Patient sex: F
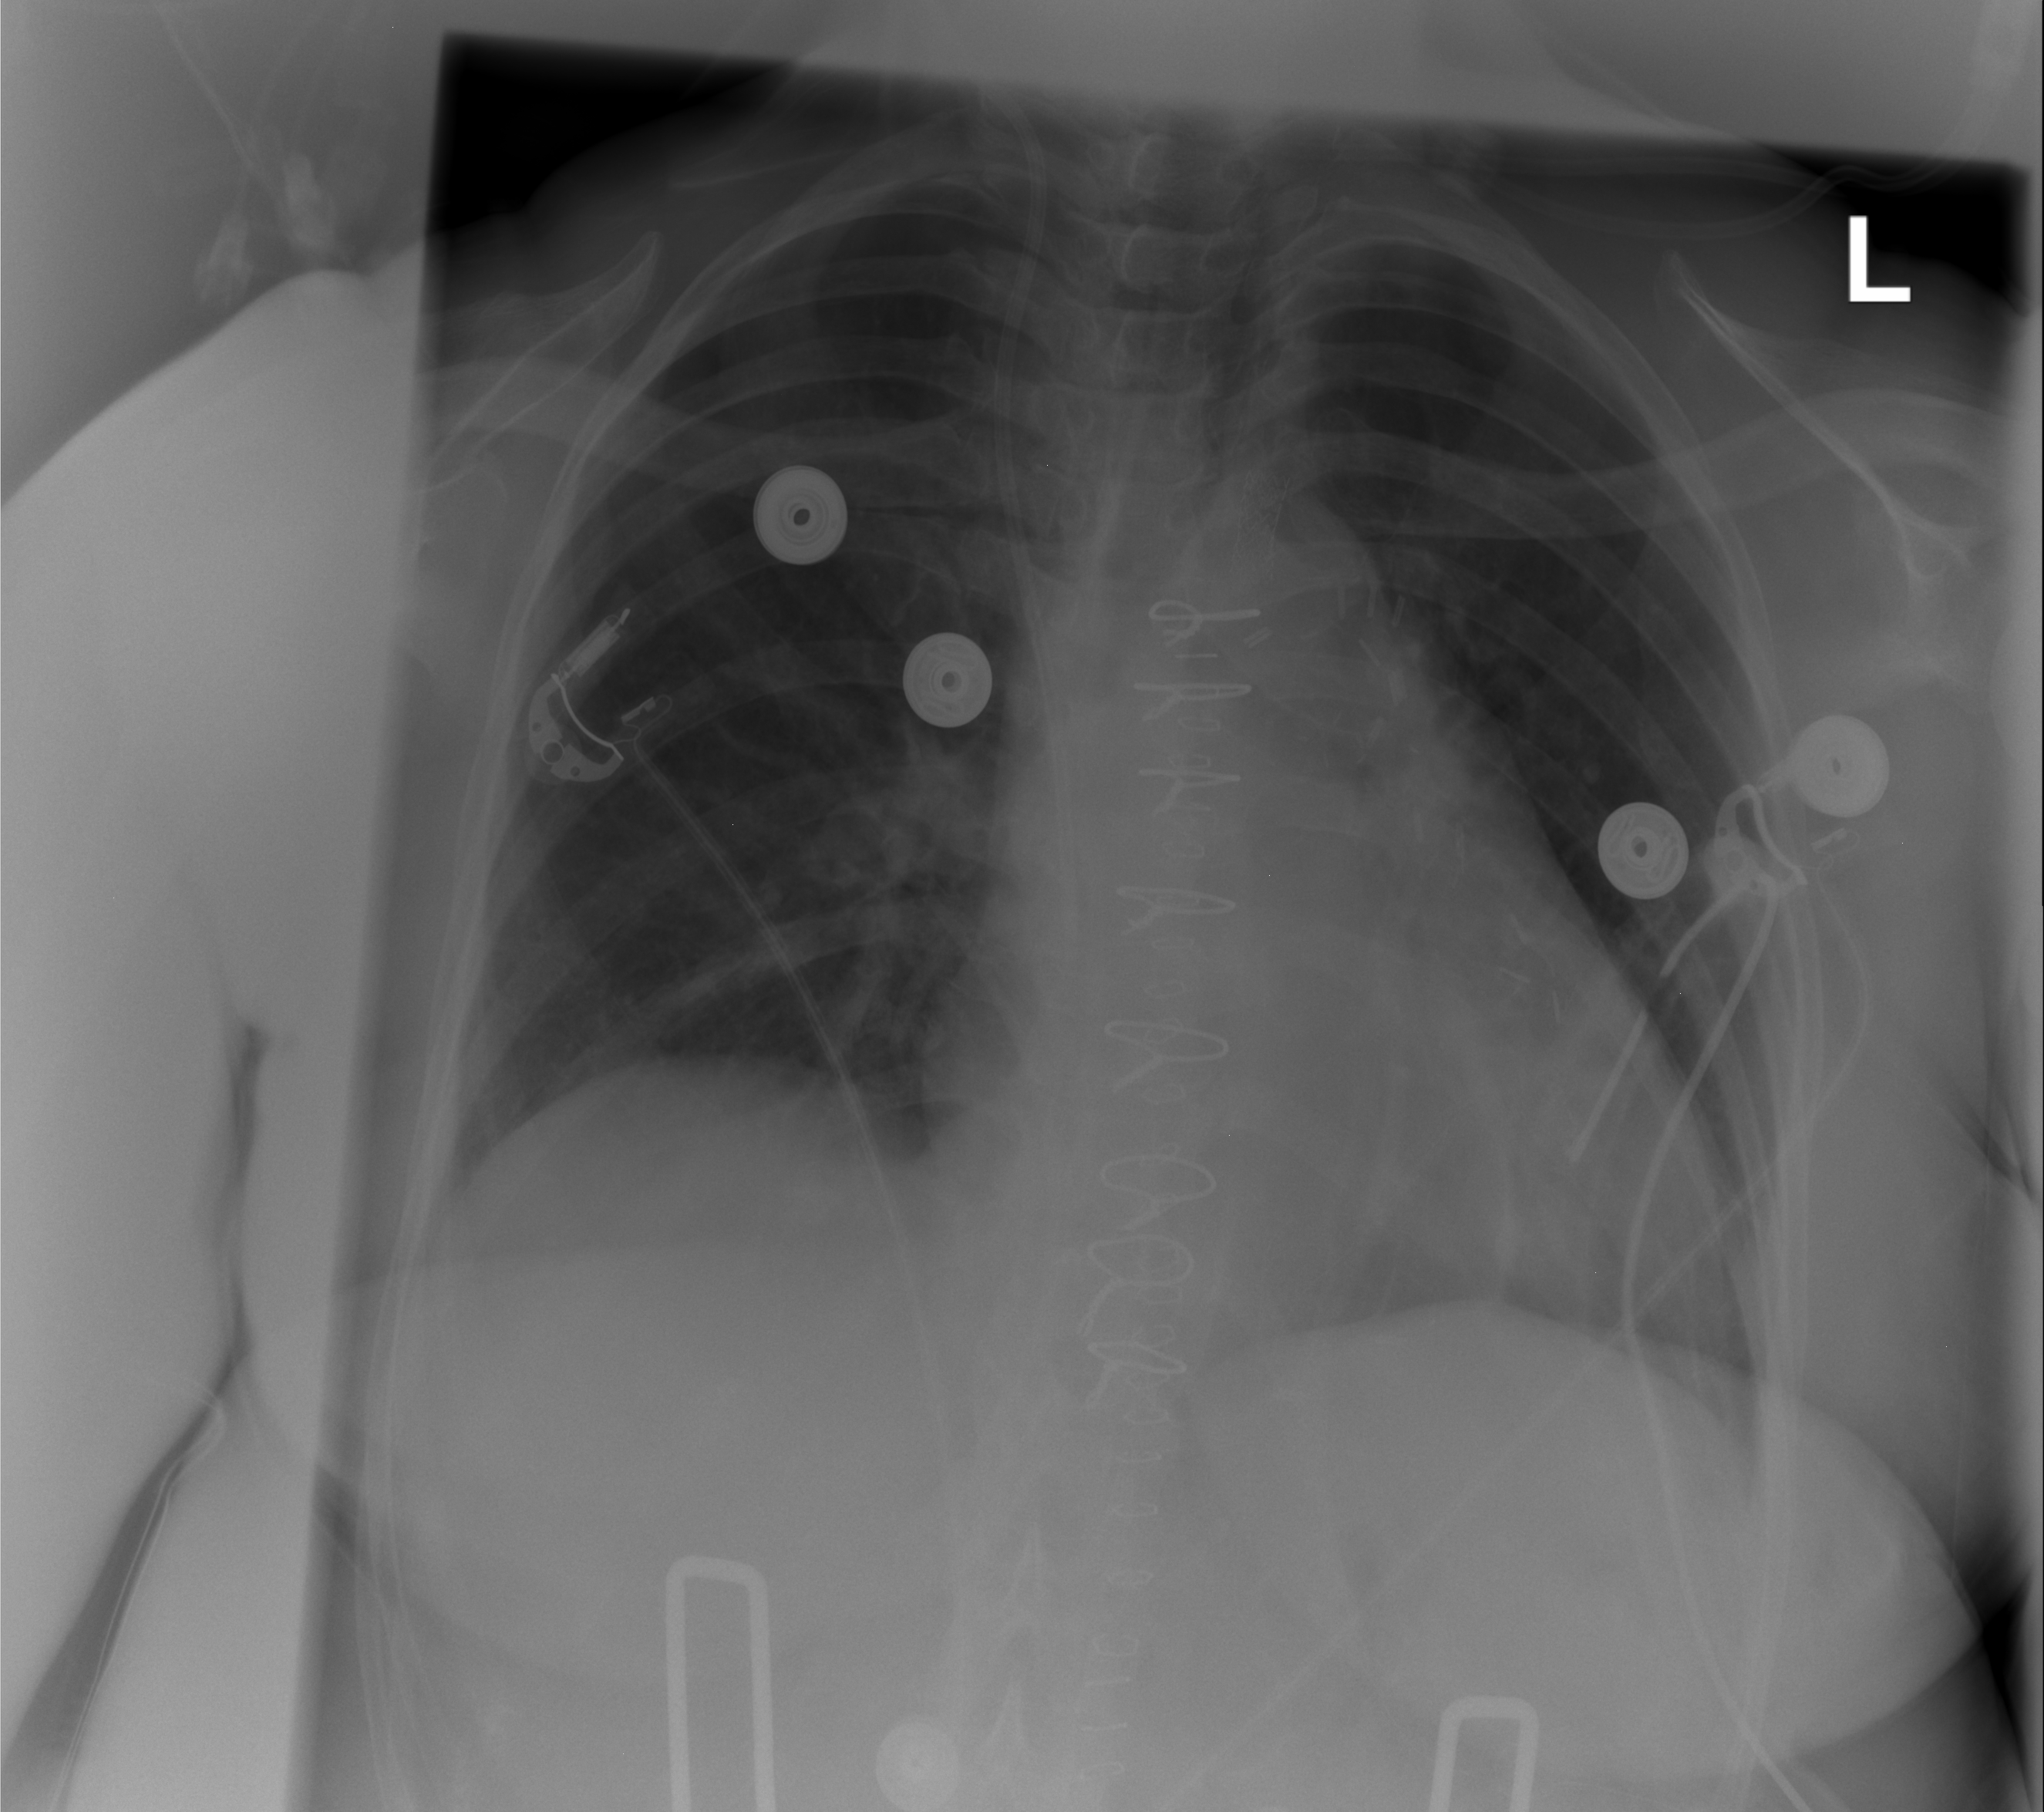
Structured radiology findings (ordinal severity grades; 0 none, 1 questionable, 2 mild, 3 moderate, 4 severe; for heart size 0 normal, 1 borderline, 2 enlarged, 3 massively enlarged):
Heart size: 2
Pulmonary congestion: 0
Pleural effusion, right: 0
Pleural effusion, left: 0
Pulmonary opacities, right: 0
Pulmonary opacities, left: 0
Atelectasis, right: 2
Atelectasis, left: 2